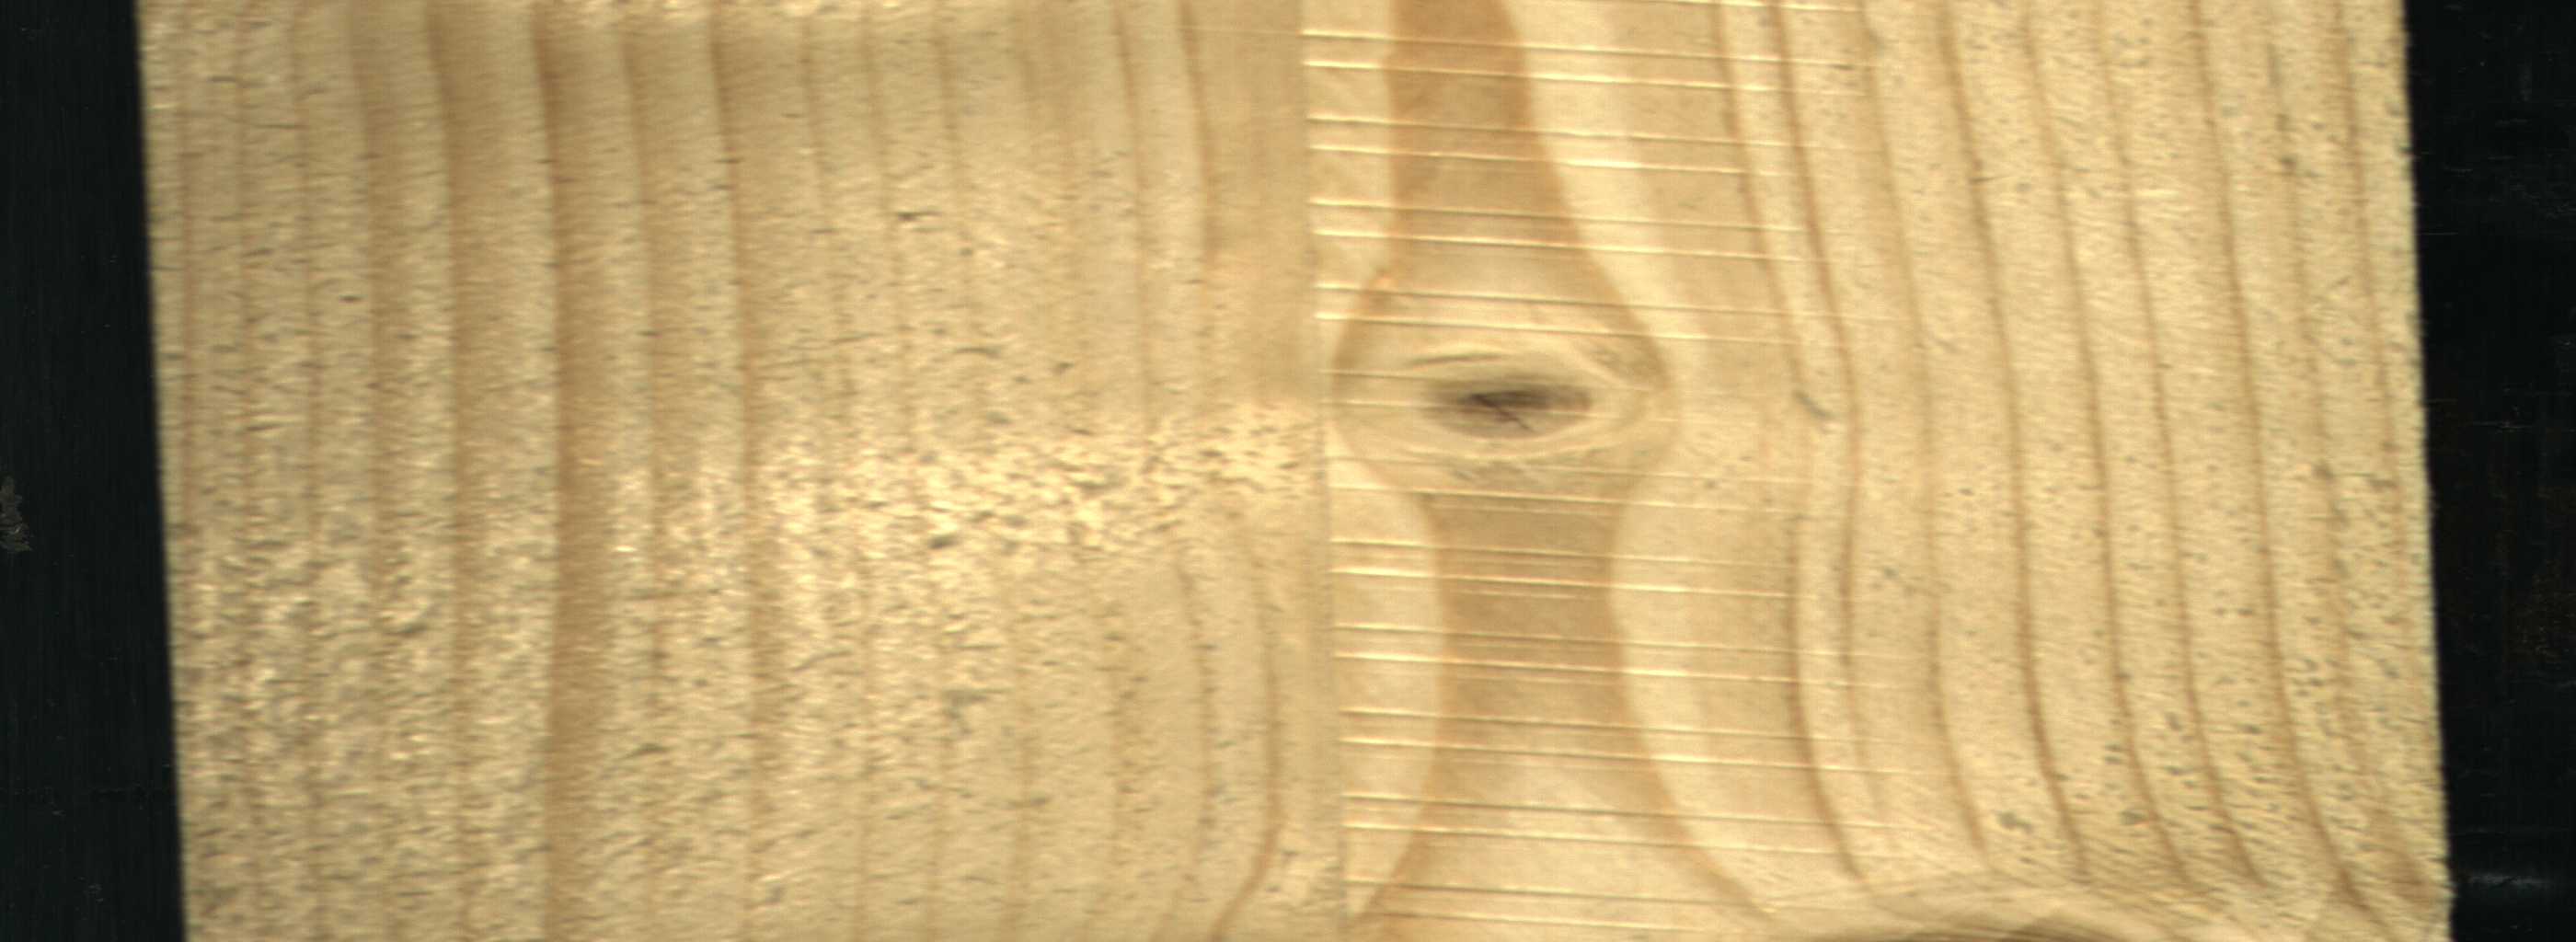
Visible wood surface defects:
Live_Knot